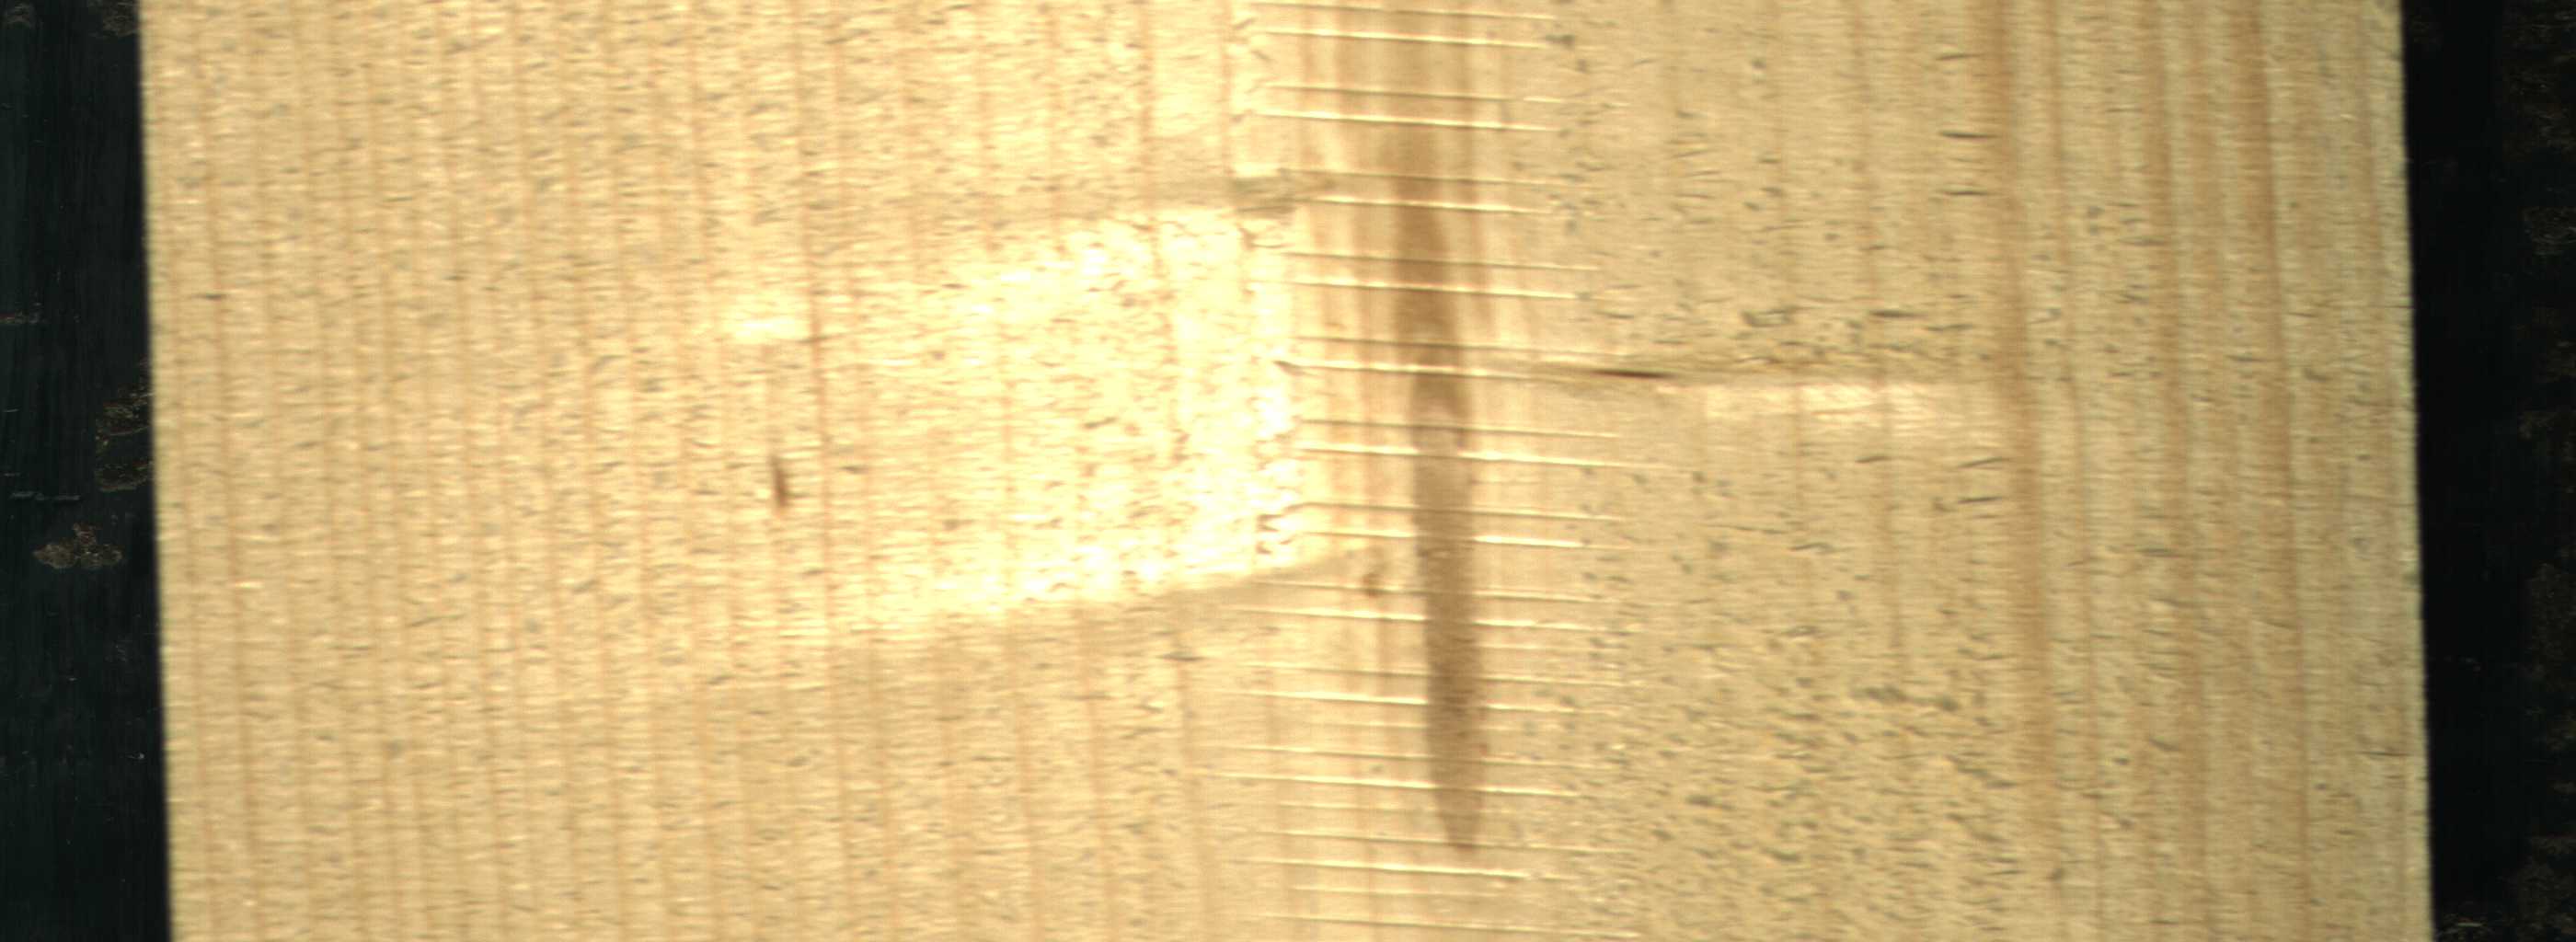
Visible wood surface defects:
Marrow